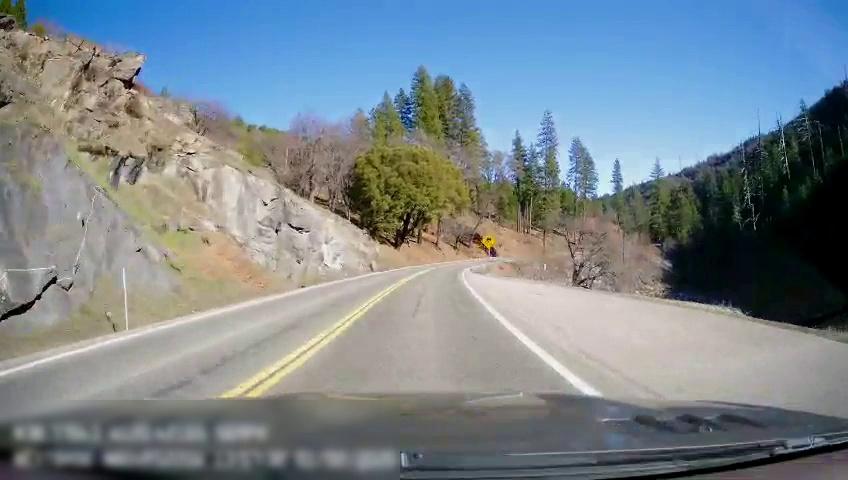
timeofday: Day
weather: Sunny
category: Drivable Space
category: Drivable Space
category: Lanes | Opposite Lane
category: Lanes | Current Lane
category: Lanes | Opposite Lane
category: Lanes | Current Lane
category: Traffic | Signs